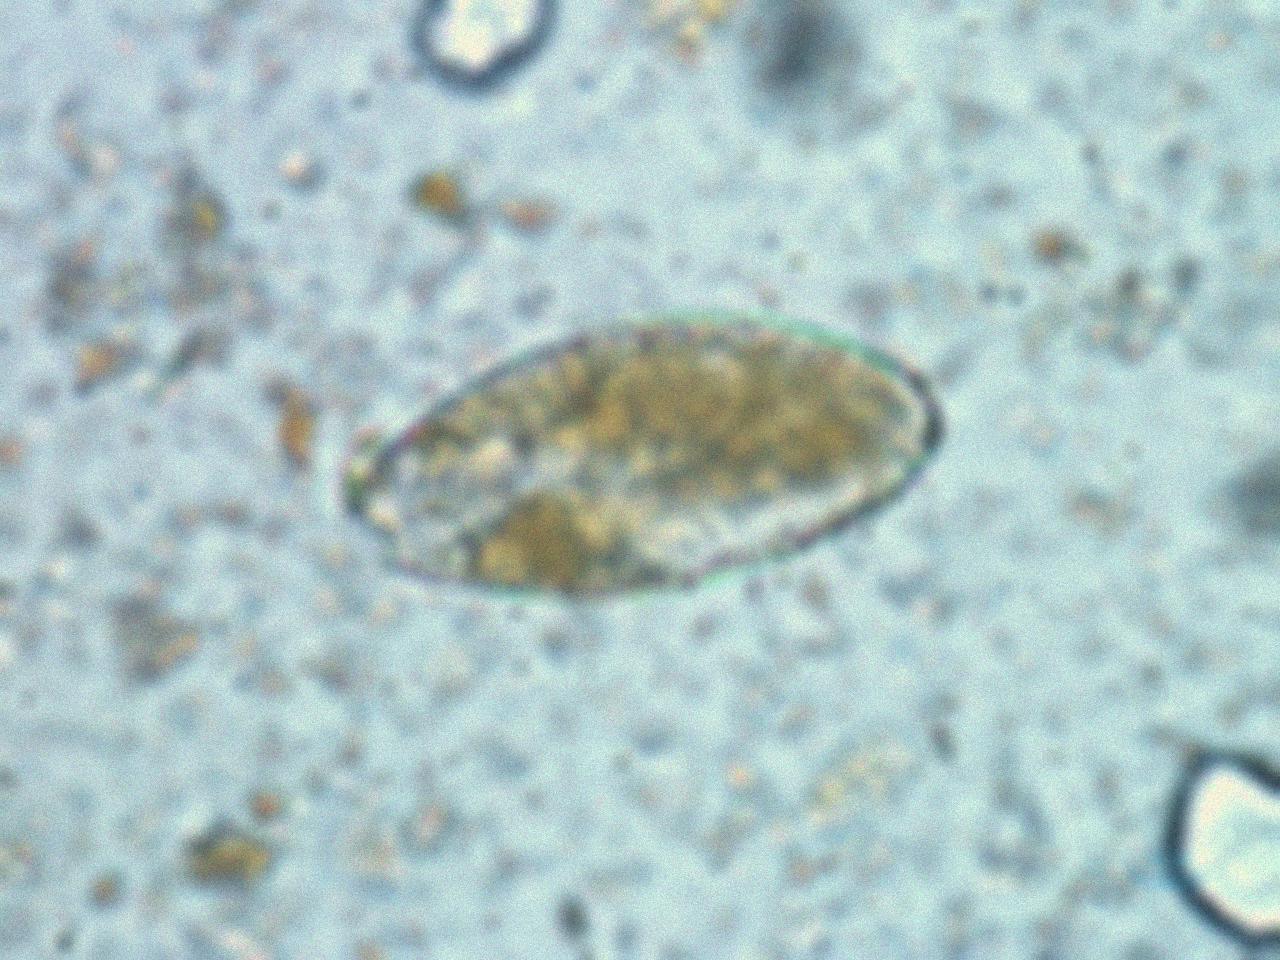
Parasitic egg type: Fasciolopsis buski